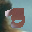
Label: 3